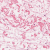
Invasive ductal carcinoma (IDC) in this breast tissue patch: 0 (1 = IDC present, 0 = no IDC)